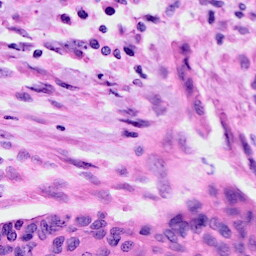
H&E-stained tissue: Cervix